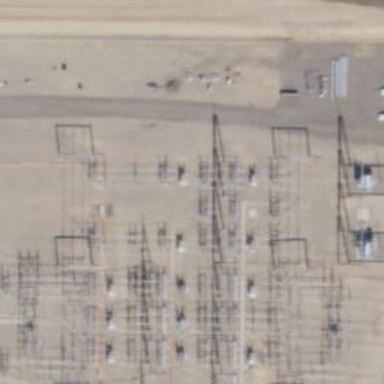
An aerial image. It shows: Switch used for power control.